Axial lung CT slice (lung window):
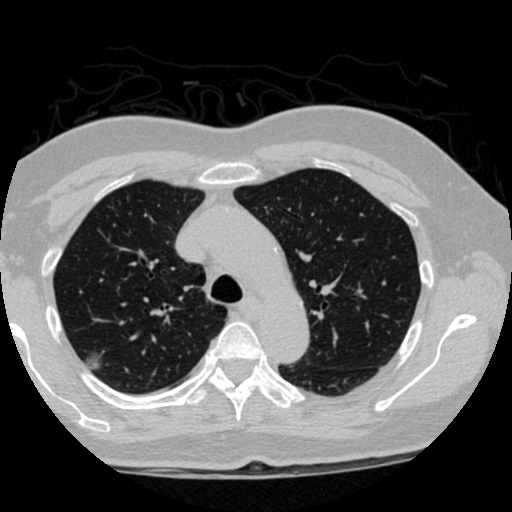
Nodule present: yes
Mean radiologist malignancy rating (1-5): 3.333